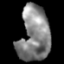
Tissue: lung
Cell type: T cells
Senescence score: 0.2383
Nuclear area (px): 1642
Mean DAPI intensity: 132.153